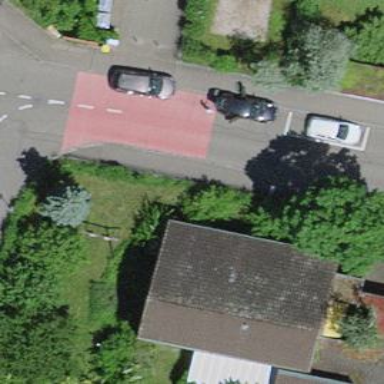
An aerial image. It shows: Simple and straightforward house.